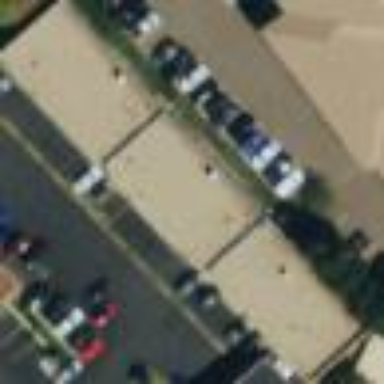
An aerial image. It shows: Building used as car repair shop.